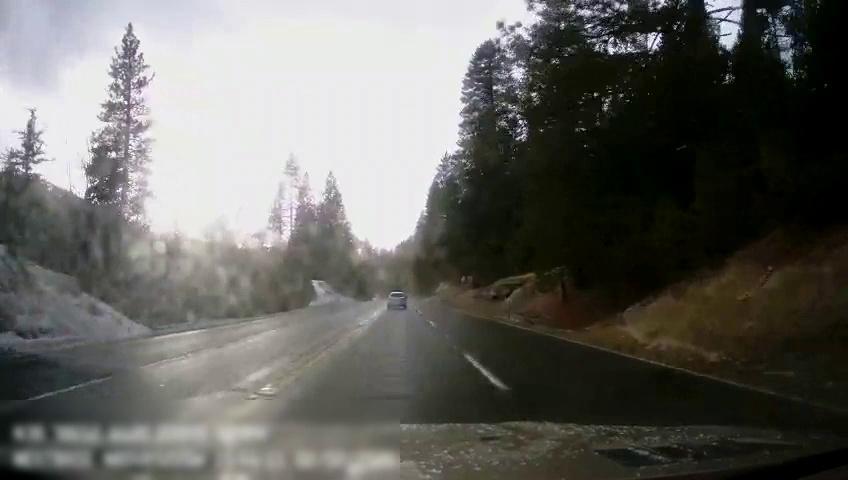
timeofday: Day
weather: Sunny
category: Drivable Space
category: Vehicles | SUV
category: Lanes | Current Lane
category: Lanes | Alternate Lane
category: Lanes | Opposite Lane